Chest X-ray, AP view. Patient: 49 years old, sex M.
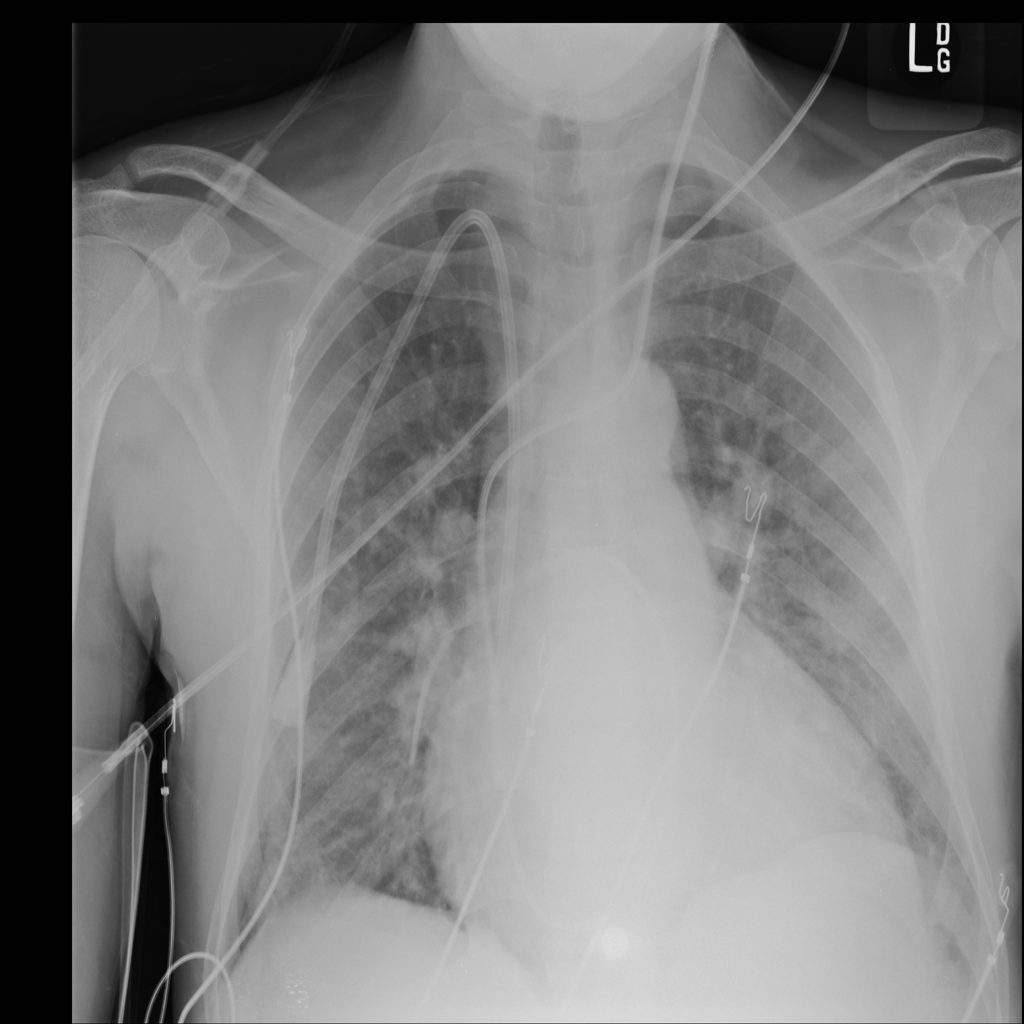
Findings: No Finding